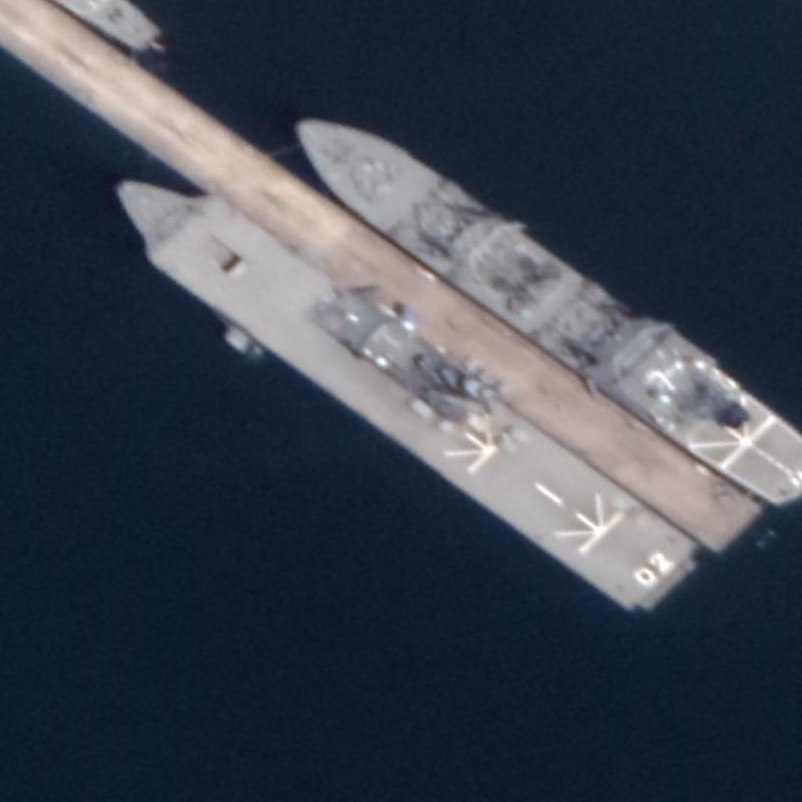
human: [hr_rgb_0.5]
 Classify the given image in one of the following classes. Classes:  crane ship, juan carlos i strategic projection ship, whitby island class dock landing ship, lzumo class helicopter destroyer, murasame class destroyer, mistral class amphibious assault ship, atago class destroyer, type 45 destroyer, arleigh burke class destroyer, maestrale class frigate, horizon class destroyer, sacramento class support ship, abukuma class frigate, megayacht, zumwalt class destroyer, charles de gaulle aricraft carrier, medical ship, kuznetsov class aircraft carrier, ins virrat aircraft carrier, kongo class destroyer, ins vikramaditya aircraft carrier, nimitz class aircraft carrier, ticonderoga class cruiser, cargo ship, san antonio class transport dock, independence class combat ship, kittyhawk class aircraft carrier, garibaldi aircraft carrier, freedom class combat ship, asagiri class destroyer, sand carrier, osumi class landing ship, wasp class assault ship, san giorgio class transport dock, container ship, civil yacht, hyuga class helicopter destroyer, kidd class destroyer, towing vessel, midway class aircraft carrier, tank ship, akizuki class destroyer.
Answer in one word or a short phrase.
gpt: Osumi class landing ship